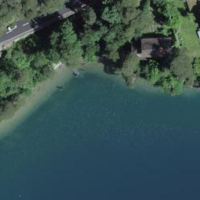
EUNIS habitat code: 14
Species observed at this site:
Rhamnus cathartica
Teucrium scorodonia
Geranium sanguineum
Fagus sylvatica
Ilex aquifolium